Question: I have a confusion about UML in my class diagram.
A person has 2 address, the first is obligatory, the second is not.
How do I represent that?

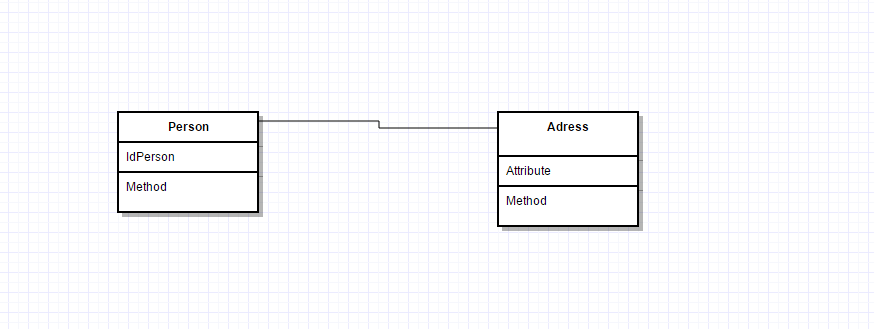
Answer: An address should be better not modeled as a class that represents an object type, but as a , which is represented as a class rectangle stereotyped with <<dataType>>. For modeling attributes having such a datatype, you wouldn't use any association in the class diagram, but simply use the name of your complex datatype 'Address' as the range/datatype of your attributes 'primaryAddress' and 'secondaryAddress'.